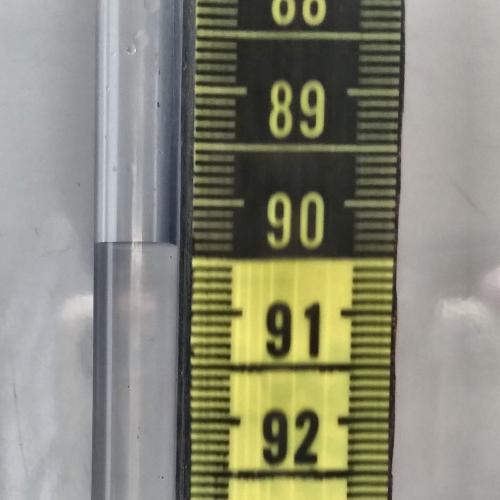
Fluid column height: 90.4 cm